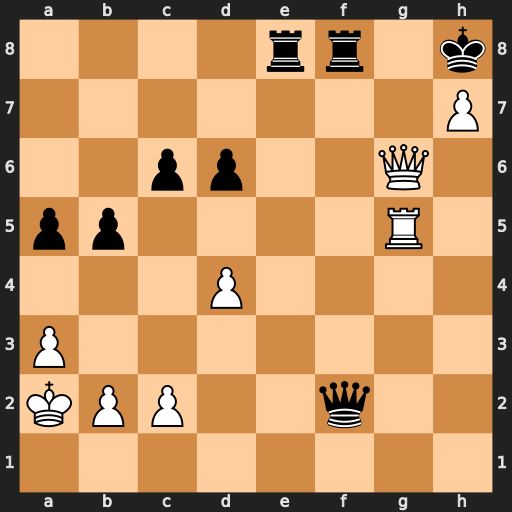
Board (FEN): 4rr1k/7P/2pp2Q1/pp4R1/3P4/P7/KPP2q2/8
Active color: w
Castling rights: -
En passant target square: -
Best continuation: Qg7#